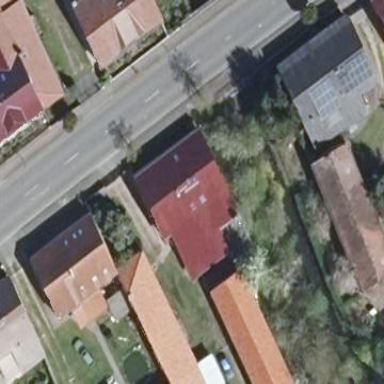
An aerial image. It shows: Gabled roofed house.